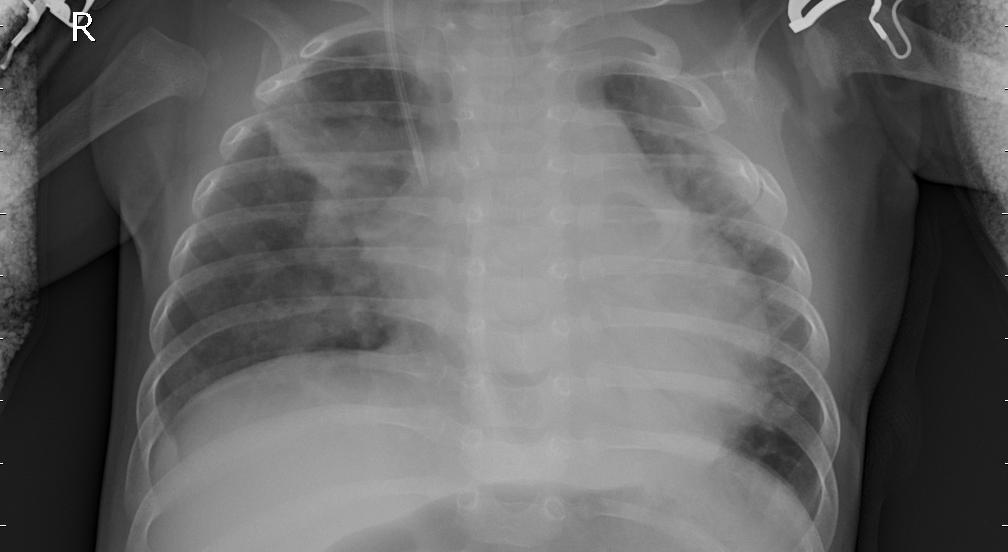
Diagnosis: PNEUMONIA